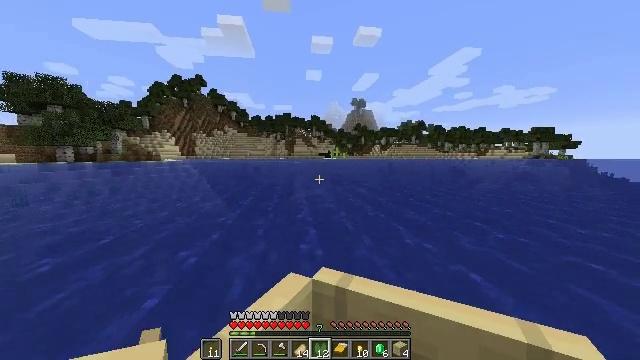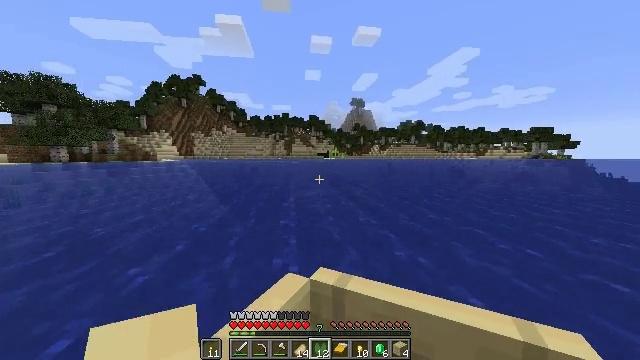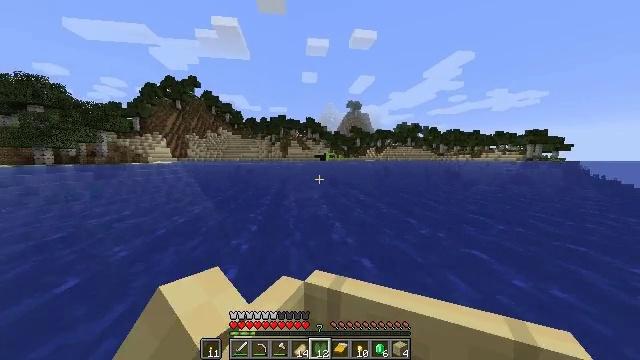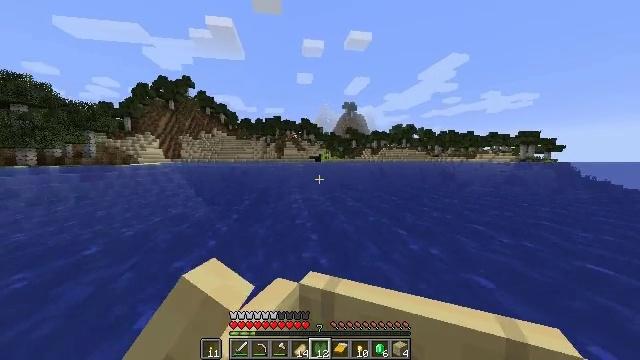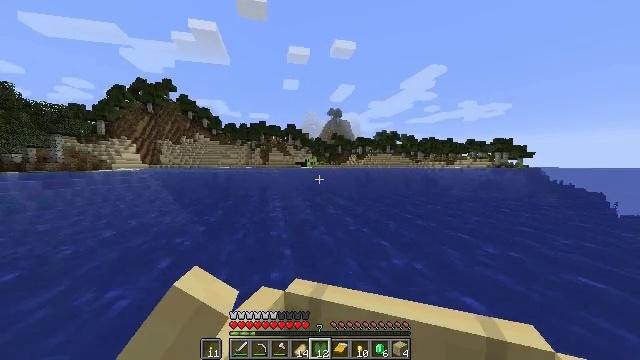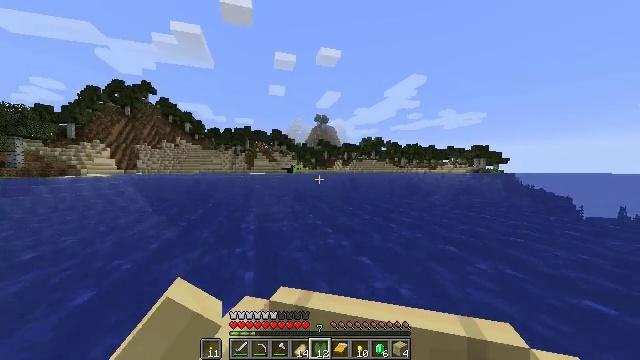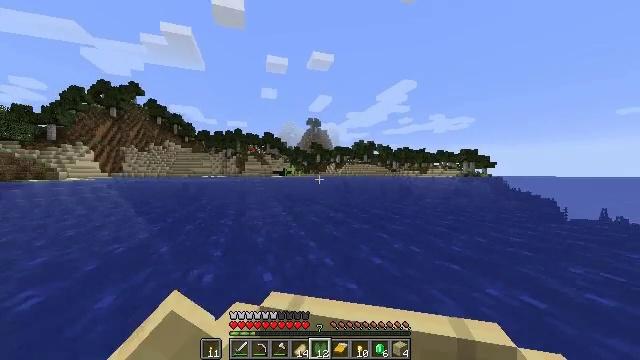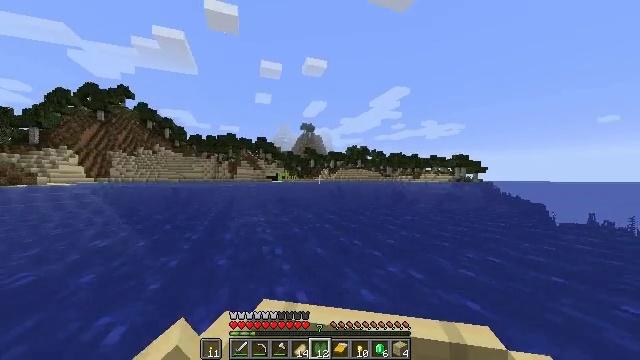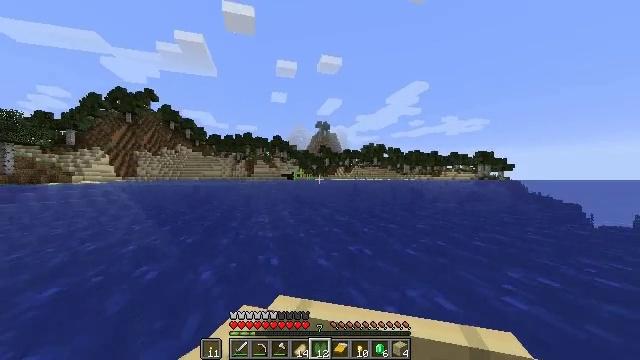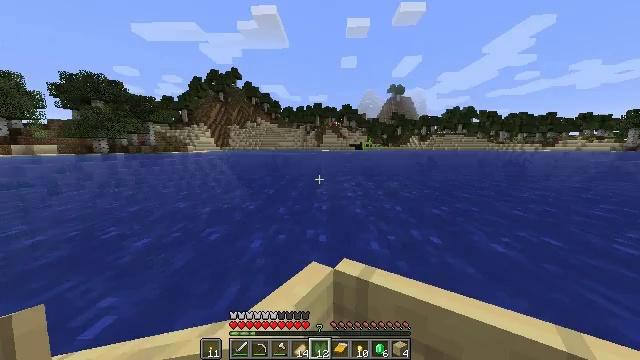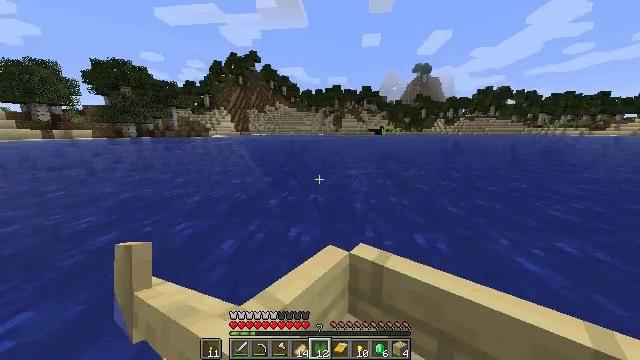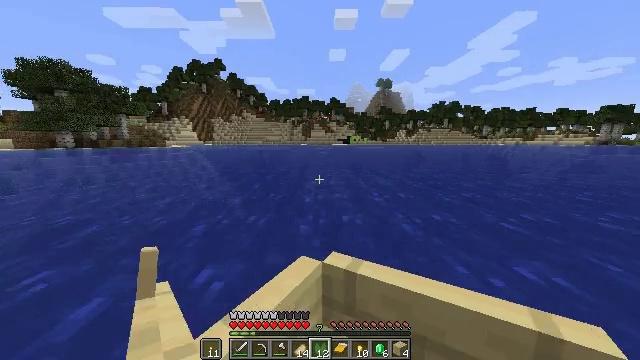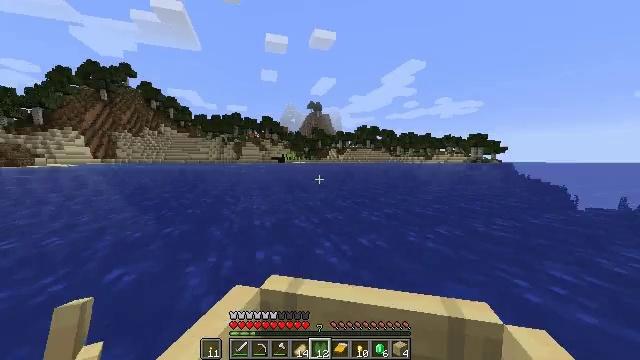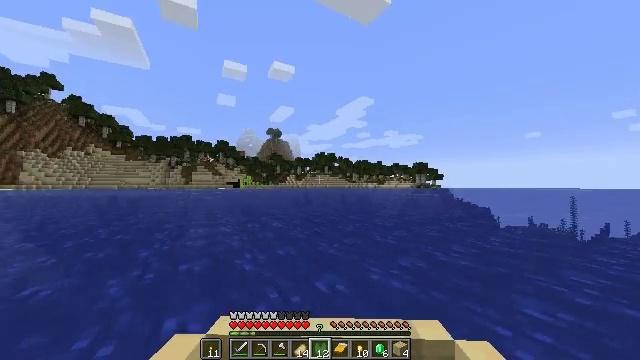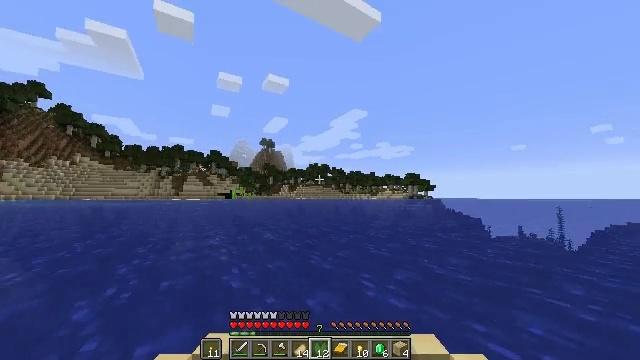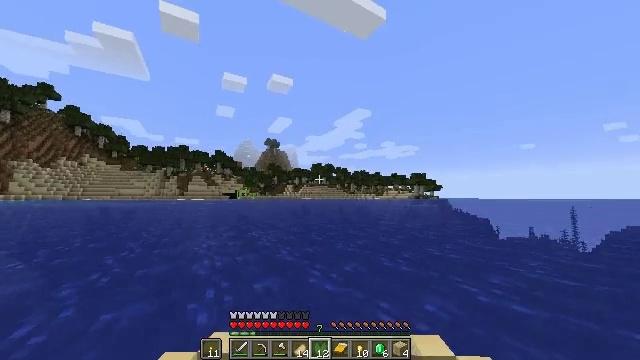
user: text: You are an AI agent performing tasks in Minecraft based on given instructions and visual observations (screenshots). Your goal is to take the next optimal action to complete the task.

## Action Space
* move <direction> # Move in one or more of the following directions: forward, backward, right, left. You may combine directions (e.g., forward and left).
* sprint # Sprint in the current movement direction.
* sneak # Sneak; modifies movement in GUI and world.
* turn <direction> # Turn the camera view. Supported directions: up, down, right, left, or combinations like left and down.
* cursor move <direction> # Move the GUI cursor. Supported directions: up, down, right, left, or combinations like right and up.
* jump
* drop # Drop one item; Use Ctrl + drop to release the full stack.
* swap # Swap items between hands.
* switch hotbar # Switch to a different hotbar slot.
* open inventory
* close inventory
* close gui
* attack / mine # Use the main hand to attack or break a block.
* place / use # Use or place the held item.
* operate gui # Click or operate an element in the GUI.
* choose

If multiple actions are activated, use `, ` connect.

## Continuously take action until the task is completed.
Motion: motion action
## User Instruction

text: Drop a lily pad.
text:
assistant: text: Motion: move forward, sprint
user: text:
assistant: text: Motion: move forward, sprint, turn right
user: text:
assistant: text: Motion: move forward, sprint, turn right
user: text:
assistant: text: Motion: move forward, sprint, turn right and up
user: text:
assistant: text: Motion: move forward, sprint, turn right and up
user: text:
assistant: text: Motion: move forward, sprint, turn right
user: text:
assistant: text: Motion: move forward, sprint, turn right and up
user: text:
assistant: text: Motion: move forward, sprint, turn left
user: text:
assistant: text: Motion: move forward, sprint, turn left and down
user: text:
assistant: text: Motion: move forward, sprint, turn left and down
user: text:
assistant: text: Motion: move forward, sprint, turn right and up
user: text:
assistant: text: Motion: move forward, sprint, turn right and up
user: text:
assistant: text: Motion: move forward, sprint, turn right and up
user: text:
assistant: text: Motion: move forward, sprint, turn right and up
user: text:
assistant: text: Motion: move forward, sprint, turn left
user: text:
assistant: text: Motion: move forward, sprint, turn left and down
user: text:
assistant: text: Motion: move forward, sprint, turn right and down
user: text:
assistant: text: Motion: move forward, sprint, turn right and up
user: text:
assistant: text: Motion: move forward, sprint
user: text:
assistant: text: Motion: move forward, sprint
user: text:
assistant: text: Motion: move forward, sprint
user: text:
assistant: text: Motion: move forward, sprint
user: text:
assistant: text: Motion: move forward, sprint
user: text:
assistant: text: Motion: move forward, sprint
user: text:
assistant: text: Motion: move forward, sprint
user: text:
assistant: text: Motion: move forward, sprint
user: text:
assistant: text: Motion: move forward, sprint
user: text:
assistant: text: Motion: move forward, sprint
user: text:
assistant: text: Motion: move forward, sprint
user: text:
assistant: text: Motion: move forward, sprint